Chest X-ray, PA view. Patient: 34 years old, sex F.
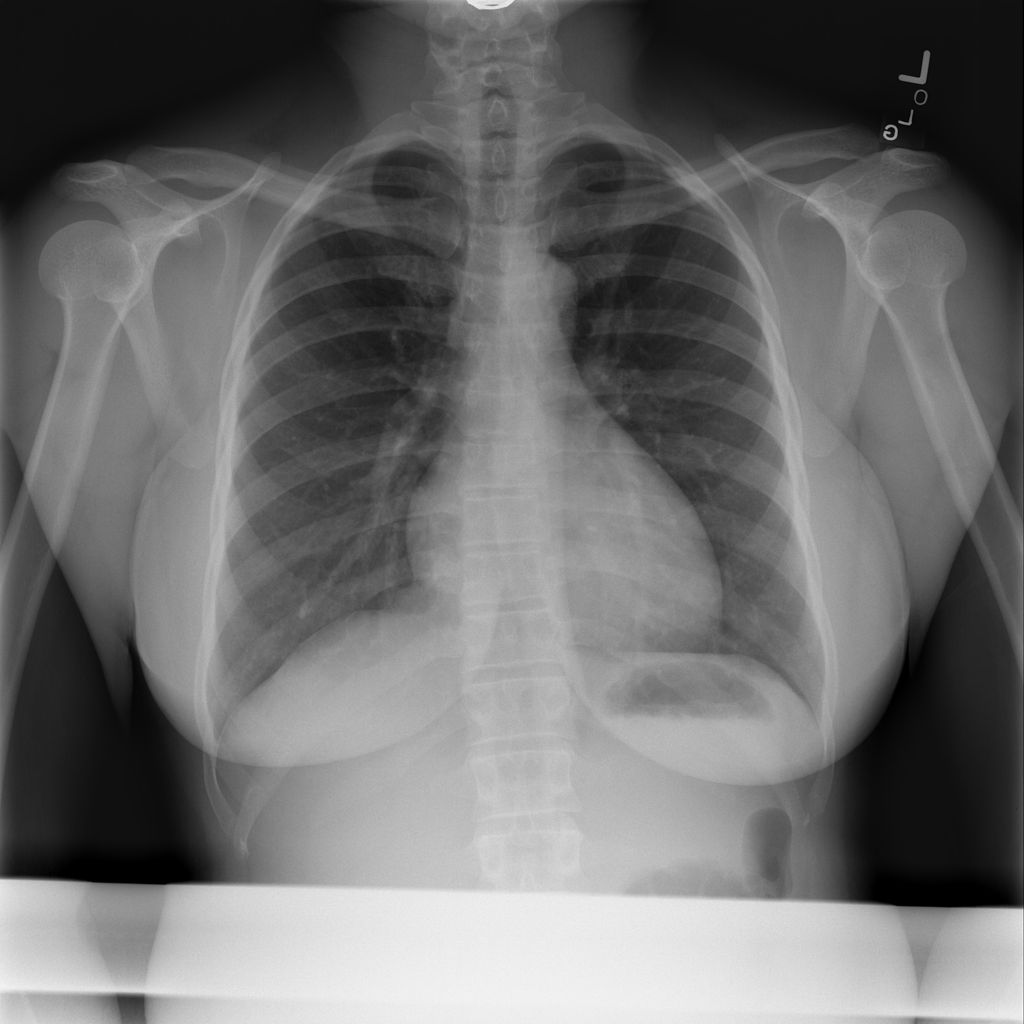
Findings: No Finding